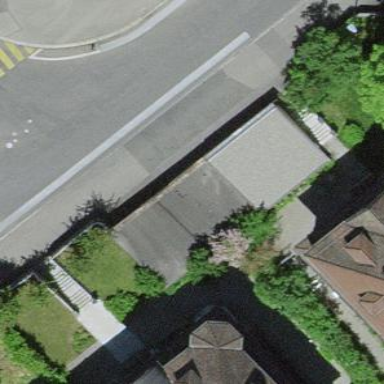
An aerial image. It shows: Group of garages.